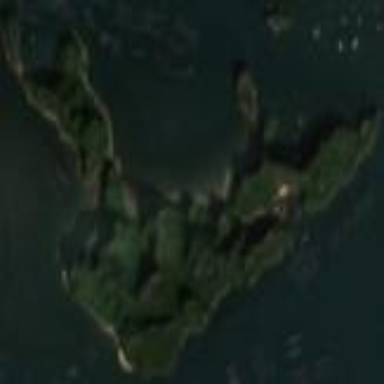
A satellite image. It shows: Islet along the natural coastline.